Field crop: tomato
Growth stage: 1
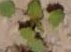
Species: solanum